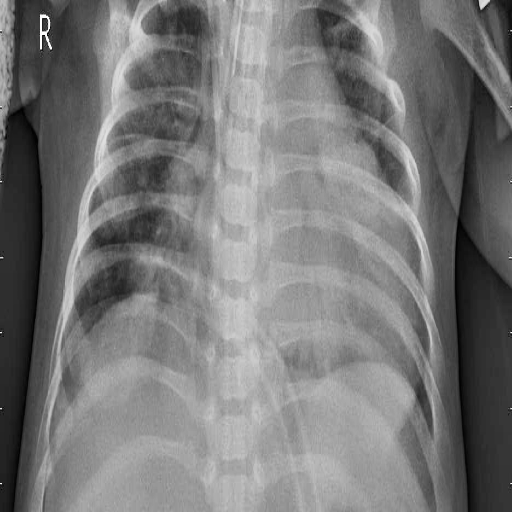
Finding: PNEUMONIA